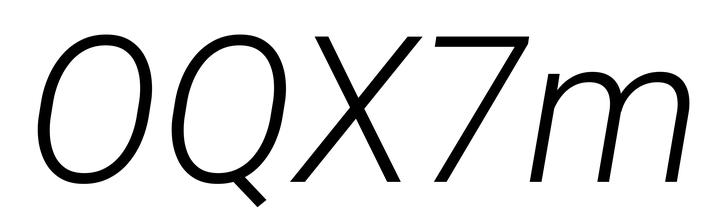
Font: Roboto-Italic_Light_Italic